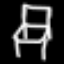
Label: chair